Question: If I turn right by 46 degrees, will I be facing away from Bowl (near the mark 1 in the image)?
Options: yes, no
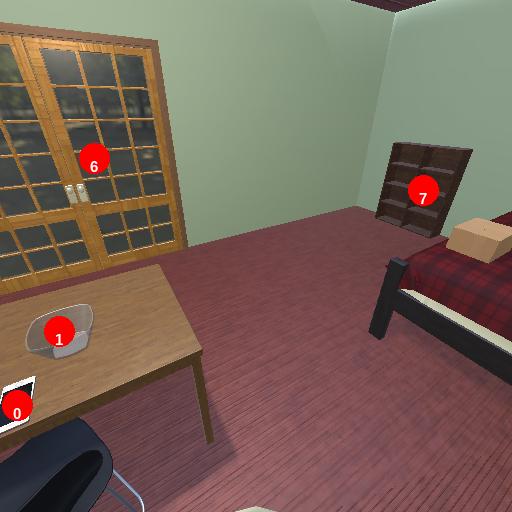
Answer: yes